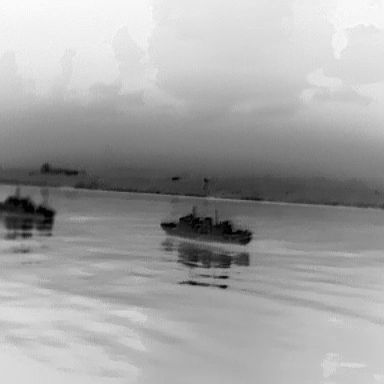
There are two warships in the infrared image.